Question: I'm new to JS/JQuery and masonry so this is probably some dumb mistake, but i've searched a lot for answers and i'm completely out of ideas.
The issue is overlapping posts/divs.

<URL>
Here's the full theme code:
'''
<html>
<head>
<title>{Title}</title>
<link rel="shortcut icon" href="{Favicon}">
<link rel="alternate" type="application/rss+xml" href="{RSS}">
{block:Description}
<meta name="description" content="{MetaDescription}" />
{/block:Description}
<script src="http://static.tumblr.com/cbgnuxd/KqQmy0t7l/jquery-1.7.1.min.js"></script>
<script src="http://static.tumblr.com/cbgnuxd/LE0my0t7x/jquery.masonry.min.js"></script>
<script src="http://static.tumblr.com/cbgnuxd/PW6my0t86/masonry.pkgd.js"></script>
<script type="text/javascript" src="http://static.tumblr.com/cbgnuxd/He2myzqh0/lazyyt.js"></script>
<!-- SHARERS -->
<script type="text/javascript">var switchTo5x=true;</script><script type="text/javascript" src="http://w.sharethis.com/button/buttons.js"></script><script type="text/javascript">stLight.options({publisher:'3a7d8263-9ce0-4500-9413-f40167dad735'});</script>
<!-- OTHER CRAP SCRIPT -->
<script>
$(function(){
// YT LAZY LOAD
$('.js-lazyYT').lazyYT();
// INDEX PAGE
if (document.location.href == "http://folkherofilms.tumblr.com/") {
window.location.href = "http://folkherofilms.tumblr.com/index";
}
if (document.location.href == "http://folkherofilms.tumblr.com/index") {
$('body').addClass('static');
$('.item').addClass('autoheight');
}
// CASE STUDY PAGES
if ( document.location.href.indexOf('tagged/') > -1 ) {
$('#sidebar').fadeIn('slow');
}
// ABOUT PAGE
if (document.location.href == "http://folkherofilms.tumblr.com/about") {
$('body').addClass('static');
$('.item img').css('width','auto');
$('.item').addClass('autoheight');
}
// TEMPORARY PORTFOLIO PAGE
if (document.location.href == "http://folkherofilms.tumblr.com/portfolio") {
$('body').addClass('static');
$('.item').addClass('autoheight');
}
// PORTFOLIO PAGE
if (document.location.href == "http://folkherofilms.tumblr.com/tagged/portfolio") {
$('#sidebar, .sharers').css('display','none');
$('#maincontainer, #headercontainer').css('width','1040px');
$('#maincontainer').css('top','190px');
$('#container').css('margin-left','0px');
$('.item').removeClass('m l autoheight');
$('.item').addClass('s');
}
// FIELD NOTES POSTS
if ($('.item.fieldnotes').length ) {
$('body').addClass('static');
$('#disqus_things, .sharers').show();
$('.item').addClass('autoheight');
}
// FIELD NOTES PAGE
if (document.location.href == "http://folkherofilms.tumblr.com/tagged/fieldnotes") {
$('body').addClass('static');
$('.item').removeClass('m s');
$('.item img').css('width','auto');
$('#disqus_things, .sharers').hide();
}
// CONTACT PAGE
if (document.location.href == "http://folkherofilms.tumblr.com/contact") {
$('body').addClass('static');
}
// DEFAULT SIZE POSTS
$('.item:not(.m, .l)').addClass('s');
// 404 PAGE
if ($('p:contains("The URL you requested could not be found.")').length > 0) {
$('.item, .sharers').hide();
$('#notfound').show();
}
});
</script>
<!-- META -->
<meta name="image:Background" content=""/>
<meta name="image:Logo" content=""/>
<meta name="image:Header Background" content=""/>
<meta name="color:Text Color" content="#666"/>
<meta name="color:Link Underline" content="#5c7ea5"/>
<meta name="text:Disqus Shortname" content="" />
<!-- CSS -->
<style>
html, body {height:100%}
#tumblr_controls, #tumblr_controls iframe {display:none!important}
body {
margin:0;
background-color:#ccc;
background-image:url('{image:Background}');
font-family:Pt Sans, Helvetica, sans-serif;
font-size:14px;
-webkit-font-smoothing: antialiased;
color: {Color:Text Color};
overflow-x:hidden;
}
.hide {display:none!important}
#sitecredit {
position:fixed;
bottom:6px;
right:10px;
}
#sitecredit img {width:21px;opacity:0.5}
#sitecredit img:hover {opacity:0.9}
h3 {font-size:10px}
#disqus_things {display:none}
#disqus_things .post {width:100%}
#maincontainer {
visibility:hidden;
position: relative;
top: 200px;
width: 1135px;
height:100%; /*FOR SAFARI */
margin: 0 auto;
padding-bottom:100px;
}
#infscr-loading {opacity:0}
/* STATIC PAGES */
.static #sidebar {display:none!important}
.static #maincontainer, .static #headercontainer, .static #container {width:910px}
.static #maincontainer {top:190px}
.static #container {margin-left:0px}
.static .item {width:850px;padding:10px 20px;position:relative!important;}
.static .sharers {display:none; margin:30px;}
.static .big {width:830px!important;height:467px!important}
/* HEADER */
#header {
position:fixed;
z-index:50;$()
display:block;
width:100%;
height:130px;
background-image:url('{image:Header Background}');
background-color:#222;
padding:20px 0;
font-size:10px;
}
#headercontainer {
position:relative;
margin:0 auto;
display:block!important;
width:910px;
transition-duration:0.5s;
-webkit-transition-duration:0.5s;
-moz-transition-duration:0.5s;
-o-transition-duration:0.5s;
}
#header, #header a {
color:#fff;
letter-spacing:1px;
text-decoration:none;
}
#headerlinks {
position:relative;
left:170x;
}
#header a {
font-size:13px;
}
#header div, #header a {display:inline-block}
#logo {
height:100%;
margin: 0 20px 0 30px;
}
/* SIDEBAR */
#sidebar {
position: absolute;
display: none;
top: 0;
width: 100px;
text-align: center;
margin:0 10px;
}
#sidebar h1 {
font-size:12px;
font-weight:normal;
display:block;
border-bottom:1px solid black;
}
#sidebar a {
display:block;
color: #5c5959;
padding-bottom: 2px;
text-decoration: none;
text-transform: capitalize;
padding:3px;
width:91px;
margin:10px 0;
background:#fff;
text-align:center;
font-size:11px;
}
/* POSTS */
.item a {
color: {Color:Text Color};
color: #666;
font-weight: bold;
text-decoration: none;
}
.item a:hover {color:{Color:Link Underline}}
.read_more {text-transform:uppercase}
#notfound {
display:none;
margin: 10px 0 0 129px;
font-style: italic;
font-size: 20px;
text-align: center;
letter-spacing: 1px;
width: 500px;
}
.notfound-404 {
font-size: 300px;
font-weight: bold;
margin: 0 0 10px;
font-family: arial;
font-style: normal;
display: block;
line-height: 220px;
letter-spacing: -9px;
text-align: left;
}
#container {
z-index: 0;
display: inline-block;
margin-left: 115px;
width: 1200px;
}
.item {
overflow:hidden;
background-color:#fff;
margin:10px;
}
.item img {display:block;min-width:100%;height:100%;width:auto;}
.item p img {max-width:100%;height:auto}
.item iframe {width:100%;height:100%;}
div.js-lazyYT img {width:auto!important;min-width:0px;height:auto;}
.lazyYT-title {display:none}
p {margin:5px}
.s {
width:240px;
height:200px;
}
.s .media {height:173px}
.m {
width: 500px;
height:420px;
}
.m .media {height:392px}
.text {padding:10px 0}
.s.text, .m.text {overflow-y:auto}
.s.text {height:180px}
.m.text {height:400px}
.l {width:1020px}
.l.video iframe {height: 574px}
.l img, .autoheight, .autoheight .media, .autoheight .media img {
height:auto!important;
min-height:0px;
}
.autoheight.nocaption .media {
width:100%;
height:auto;
}
.autoheight.nocaption .media img {
width: 100%;
margin: -5px 0;
}
.nocaption .media {height:100%}
.nocaption img {
min-height: 100%;
min-width: 100%;
width: 100%;
height:auto;
}
/*.nocaption.s img, .nocaption.m img {min-height: 100%}*/
.nocaption iframe {
height: 106%;
margin-top: -3%;
display:block;
}
h1 {font-size:14px}
.media {
position:relative;
width:100%;
overflow:hidden;
}
.caption {
position:relative;
display:block;
padding:0 10px;
}
.audio .media {height:100%}
.audio .player-wrapper {
display: inline-block;
position: absolute;
top: 50%;
left: 50%;
margin: -20px!important;
width: 40px;
height: 40px;
overflow: hidden;
}
.audio_player {
display: block;
width: 250px;
height: 50px;
margin:-5px!important;
}
.audio_player iframe {position:relative}
.player-wrapper {z-index:70}
.audioinfo {
opacity:0;
position: absolute;
z-index: 50;
top: 0;
left: 0;
padding: 15px 0;
text-align: center;
font-weight: bold;
width: 100%;
height: 100%;
color: whitesmoke;
background: black;
}
.audio:hover .audioinfo {opacity:1}
/* SHARES */
.sharers {
width: 88px;
border-top: 1px dashed black;
padding-top: 10px;
padding-bottom:50px;
text-align: center;
margin:30px 0 0 120px;
}
.sharers span {
width: 20px!important;
height: 20px!important;
background-size: 20px;
margin: 2px;
}
.stButton .stLarge:hover {
opacity: 1!important;
background-position: 0!important;
cursor:pointer;
padding-right:0px;
}
/* LIKE REBLOG */
.likereblog {display:none}
.like .likereblog {display:block}
.likereblog {padding:0px 10px 5px}
.likereblog * {
display:inline-block!important;
border-bottom:none!important;
width:15px!important;
height:15px!important;
}
.likereblog a:hover {background-color:transparent}
.likereblog svg {margin-left:10px; fill:#000}
.audio .likereblog, .nocaption .likereblog {position: absolute;z-index: 9999;}
.nocaption .likereblog, .audio .likereblog {bottom:0px}
.nocaption .likereblog svg {fill:#fff}
.nocaption .likereblog iframe {-webkit-filter:invert(1)}
/* PAGES */
.item.fieldnotes p img, .item.fieldnotes p iframe {
width:auto!important;
display:block;
margin:0 auto;
}
</style>
</head>
<!-- BODY -->
<body>
<!-- MASONRY SCRIPT -->
<script>
$(function(){
// IF NOT FIELD NOTES PAGE
if (!$('.item').hasClass('fieldnotes')) {
// UNWRAP TITLE LINKS
$('.item .title h1').unwrap();
// MASONRY
var $container = $('#container');
$container.imagesLoaded( function(){
$container.masonry({
columnWidth: 1,
isOriginTop: true,
itemSelector : '.item'
});
});
}
});
</script>
<!-- SITE CREDIT -->
<div id="sitecredit"><a href="http://dinakelbermanwebdesign.com" target="blank">
<img src="http://dinakelbermanwebdesign.com/credit.png"></a>
</div>
<!-- HEADER -->
<div id="header">
<div id="headercontainer">
<span id="headerwrap">
<a href="http://folkherofilms.tumblr.com/index"><img id="logo" src="{image:Logo}"></a>
<div id="headerlinks">
<a href="/about">Who We Are</a> &#9679;
<!--a href="/tagged/portfolio">Portfolio</a> &#9679;-->
<a href="/fieldnotes">Field Notes</a> &#9679;
<a href="/contact">Contact</a> &#9679;
<a href="http://folkherofilms.tumblr.com/index">Home</a>
</div>
<!--------------------------------------------------------------------->
</span>
</div>
</div>
<div id="maincontainer">
<!-- SIDEBAR -->
<div id="sidebar">
<h1>MORE PROJECTS</h1>
{block:HasPages}
{block:Pages}
<a href="{URL}">{Label}</a>
{/block:Pages}
{/block:HasPages}
</div>
<div id="notfound"><span class="notfound-404">404</span>Page not found, please try again!</div>
<div id="container">
{block:Posts}
<!-- TEXT -->
{block:Text}
<div class="item text {TagsAsClasses}">
<div class="caption">
{block:Title}
<a href="{Permalink}" class="title"><h1>{Title}</h1></a>
{/block:Title}
{Body}
<div class="hide">
{block:ContentSource}{SourceURL}{/block:ContentSource}
</div>
</div>
<div class="likereblog">{LikeButton color="black"}{ReblogButton}</div>
</div>
{/block:Text}
<!-- PHOTO -->
{block:Photo}
<div class="item {TagsAsClasses} photo">
<div class="media"><img src="{PhotoURL-500}"></div>
{block:Caption}
<div class="caption entry">
{Caption}
</div>
{/block:Caption}
<div class="likereblog">{LikeButton color="black"}{ReblogButton}</div>
</div>
<div class="hide">
{block:ContentSource}{SourceURL}{/block:ContentSource}
</div>
{/block:Photo}
<!-- PANORAMA -->
{block:Panorama}
<li class="panorama">
{LinkOpenTag}
<img src="{PhotoURL-Panorama}" alt="{PhotoAlt}"/>
{LinkCloseTag}{block:Caption}
<div class="caption">{Caption}</div>
{/block:Caption}
<div class="likereblog">{LikeButton color="black"}{ReblogButton}</div>
</li>
<div class="hide">
{block:ContentSource}{SourceURL}{/block:ContentSource}
</div>
{/block:Panorama}
<!-- PHOTOSET -->
{block:Photoset}
<div class="item {TagsAsClasses}">
<div class="media-photoset">
<div class="lightbox photo-slideshow" id="photoset_{PostID}" data-layout="{PhotosetLayout}">
{block:Photos}
<div class="photo-data">
<div class="pxu-photo">
<a class="tumblr-box" rel="post is-item-{PostID}" href="{PhotoURL-HighRes}">
<img alt="{PhotoAlt}" src="{PhotoURL-500}" data-highres="{PhotoURL-HighRes}" data-width="{PhotoWidth-HighRes}" data-height="{PhotoHeight-HighRes}" class="{block:Exif}exif-yes {/block:Exif}{block:Caption}caption-yes{/block:Caption}" {block:Exif}data-camera="{block:Camera}{Camera}{/block:Camera}" data-iso="{block:ISO}{ISO}{/block:ISO}" data-aperture="{block:Aperture}{Aperture}{/block:Aperture}" data-exposure="{block:Exposure}{Exposure}{/block:Exposure}" data-focal="{block:FocalLength}{FocalLength}{/block:FocalLength}"{/block:Exif} {block:Caption}data-caption="{Caption}"{/block:Caption}>
</a>
</div>
<div class="icons">
<span class="info">
Info
</span>
</div>
</div>
{/block:Photos}
</div>
</div>
{block:Caption}
<div class="background unrounded">
<div class="entry caption">
{Caption}
</div>
</div>
{/block:Caption}
{block:IfTags}
{block:HasTags}
<div class="background unrounded tags clearfix">
{block:Tags}
<a href="{TagURL}">
<div class="tag">{Tag}</div>
</a>
{/block:Tags}
</div>
{/block:HasTags}
{/block:IfTags}
<div class="meta">
<div class="part">
<a href="{Permalink}" title="Permalink">
{TimeAgo}
</a>
</div>
<div class="part heart">
<a href="{Permalink}" title="Permalink">
<i class="icon-heart"></i>
<div class="text heart"><div class="note-counter">{NoteCount}</div></div>
</a>
</div>
</div>
</div>
<div class="hide">
{block:ContentSource}{SourceURL}{/block:ContentSource}
</div>
{/block:Photoset}
<!-- VIDEO -->
{block:Video}
<div class="item video {TagsAsClasses}">
<div class="media">{VideoEmbed-700}</div>
{block:Caption}
<div class="caption entry">
{Caption}
</div>
{/block:Caption}
<div class="likereblog">{LikeButton color="black"}{ReblogButton}</div>
</div>
<div class="hide">
{block:ContentSource}{SourceURL}{/block:ContentSource}
</div>
{/block:Video}
<!-- AUDIO -->
{block:Audio}
<div class="item audio {TagsAsClasses}">
<div class="player">
{block:AudioPlayer}
{block:AlbumArt}
<img src="{AlbumArtURL}" class="albumart">
<div class="player-wrapper">{AudioPlayerBlack}</div>
{/block:AlbumArt}
{/block:AudioPlayer}
{block:AudioEmbed}
<div class="background">
<div class="audioembed">{AudioEmbed-500}</div>
</div>
{/block:AudioEmbed}
</div>
{block:Artist}
<div class="audioinfo">
{Artist}<br>
{block:TrackName}{TrackName}{/block:TrackName}
</div>
{/block:Artist}
<div>
{block:Caption}
<div class="caption entry">{Caption}</div>
{/block:Caption}
</div>
<div class="likereblog">{LikeButton color="black"}{ReblogButton}</div>
</div>
<div class="hide">
{block:ContentSource}{SourceURL}{/block:ContentSource}
</div>
{/block:Audio}
{/block:Posts}
</div>
<div class="sharers">
<span st_url='{Permalink}' st_title='{Title}' class='st_twitter' displayText=''></span><span st_url='{Permalink}' st_title='{Title}' class='st_facebook' displayText=''></span><span st_url='{Permalink}' st_title='{Title}' class='st_email' displayText=''></span>
</div>
<!-- DISQUS -->
<div id="disqus_things">
{block:IfDisqusShortname}
<div class="post type-comments m {block:HighRes}l{/block:HighRes}">
<div class="background fully-rounded">
<h3 class="title">
Comments
</h3>
<div class="entry comments">
<script type="text/javascript">
var disqus_url = "{Permalink}"; var disqus_title ="{block:PostTitle}{PostTitle}{/block:PostTitle}";
</script>
<div id="disqus_thread"></div>
<script type="text/javascript">
var disqus_shortname = '{text:Disqus shortname}';
function load_disqus()
{
(function() {
var dsq = document.createElement('script'); dsq.type = 'text/javascript'; dsq.async = true;
dsq.src = '//' + disqus_shortname + '.disqus.com/embed.js';
(document.getElementsByTagName('head')[0] || document.getElementsByTagName('body')[0]).appendChild(dsq);
})();
}
load_disqus(function() {});
</script>
<noscript>Please enable JavaScript to view the <a href="http://disqus.com/?ref_noscript">comments powered by Disqus.</a></noscript>
<a href="http://disqus.com" class="dsq-brlink">blog comments powered by <span class="logo-disqus">Disqus</span></a>
</div>
{/block:IfDisqusShortname}
</div>
<!-- PAGINATION FOR INFINITE SCROLL -->
<div class="pagination">
{block:Pagination}
{block:NextPage}
<a href="{NextPage}">NEXT</a>
{/block:NextPage}
{/block:Pagination}
</div>
</div>
<!-- IMAGE LOAD JS -->
<script type="text/javascript" src="http://static.tumblr.com/cbgnuxd/l2rmz5u6v/imagesloaded.js"></script>
<!-- INFINITE SCROLL -->
<script type="text/javascript" src="http://static.tumblr.com/cbgnuxd/saomz5tvi/jquery.infinitescroll.js"></script>
<!-- INFINITE SCROLL -->
<script type="text/javascript">
(function () {
var $tumblelog = $('#container');
$tumblelog.infinitescroll({
navSelector: ".pagination",
nextSelector: ".pagination a:last-child",
itemSelector: ".item",
loading: {
finished: undefined,
finishedMsg: "",
img: "",
msg: null,
loadingText: "<em></em>",
},
},
function (newElements) {
var $newElems = $(newElements).css({
opacity: 0
});
$newElems.imagesLoaded(function () {
$newElems.animate({
opacity: 1
});
$('.item:not(:has(.caption))').addClass('nocaption');
// IF NOT FIELD NOTES PAGE
if (!$('.item').hasClass('fieldnotes')) {
// UNWRAP TITLE LINKS
$('.item .title h1').unwrap();
}
// PORTFOLIO PAGE
if (document.location.href == "http://folkherofilms.tumblr.com/tagged/portfolio") {
$('#sidebar, .sharers').css('display','none');
$('#maincontainer, #headercontainer').css('width','1040px');
$('#maincontainer').css('top','190px');
$('#container').css('margin-left','0px');
$('.item').removeClass('m l autoheight');
$('.item').addClass('s');
}
// FIELD NOTES POSTS
if ($('.item.fieldnotes').length ) {
$('body').addClass('static');
$('#disqus_things, .sharers').show();
$('.item').addClass('autoheight');
}
// FIELD NOTES PAGE
if (document.location.href == "http://folkherofilms.tumblr.com/tagged/fieldnotes") {
$('body').addClass('static');
$('.item').removeClass('m s');
$('.item img').css('width','auto');
$('#disqus_things, .sharers').hide();
}
$tumblelog.masonry('appended', $newElems);
});
});
$tumblelog.imagesLoaded(function () {
$tumblelog.masonry({
columnWidth: function (containerWidth) {
return containerWidth / 100;
}
});
});
})();
// NOCAPTION POSTS
$('.item:not(:has(.caption))').addClass('nocaption');
</script>
</body>
<script>
$(function(){
// SITE LOADING
$(window).load(function() {
$("#maincontainer").css('visibility','visible');
});
})
</script>
</html>
'''
I've tried a variety of solutions and the glitch keeps getting "fixed" but then coming back. Could Tumblr be messing with the JS somehow?
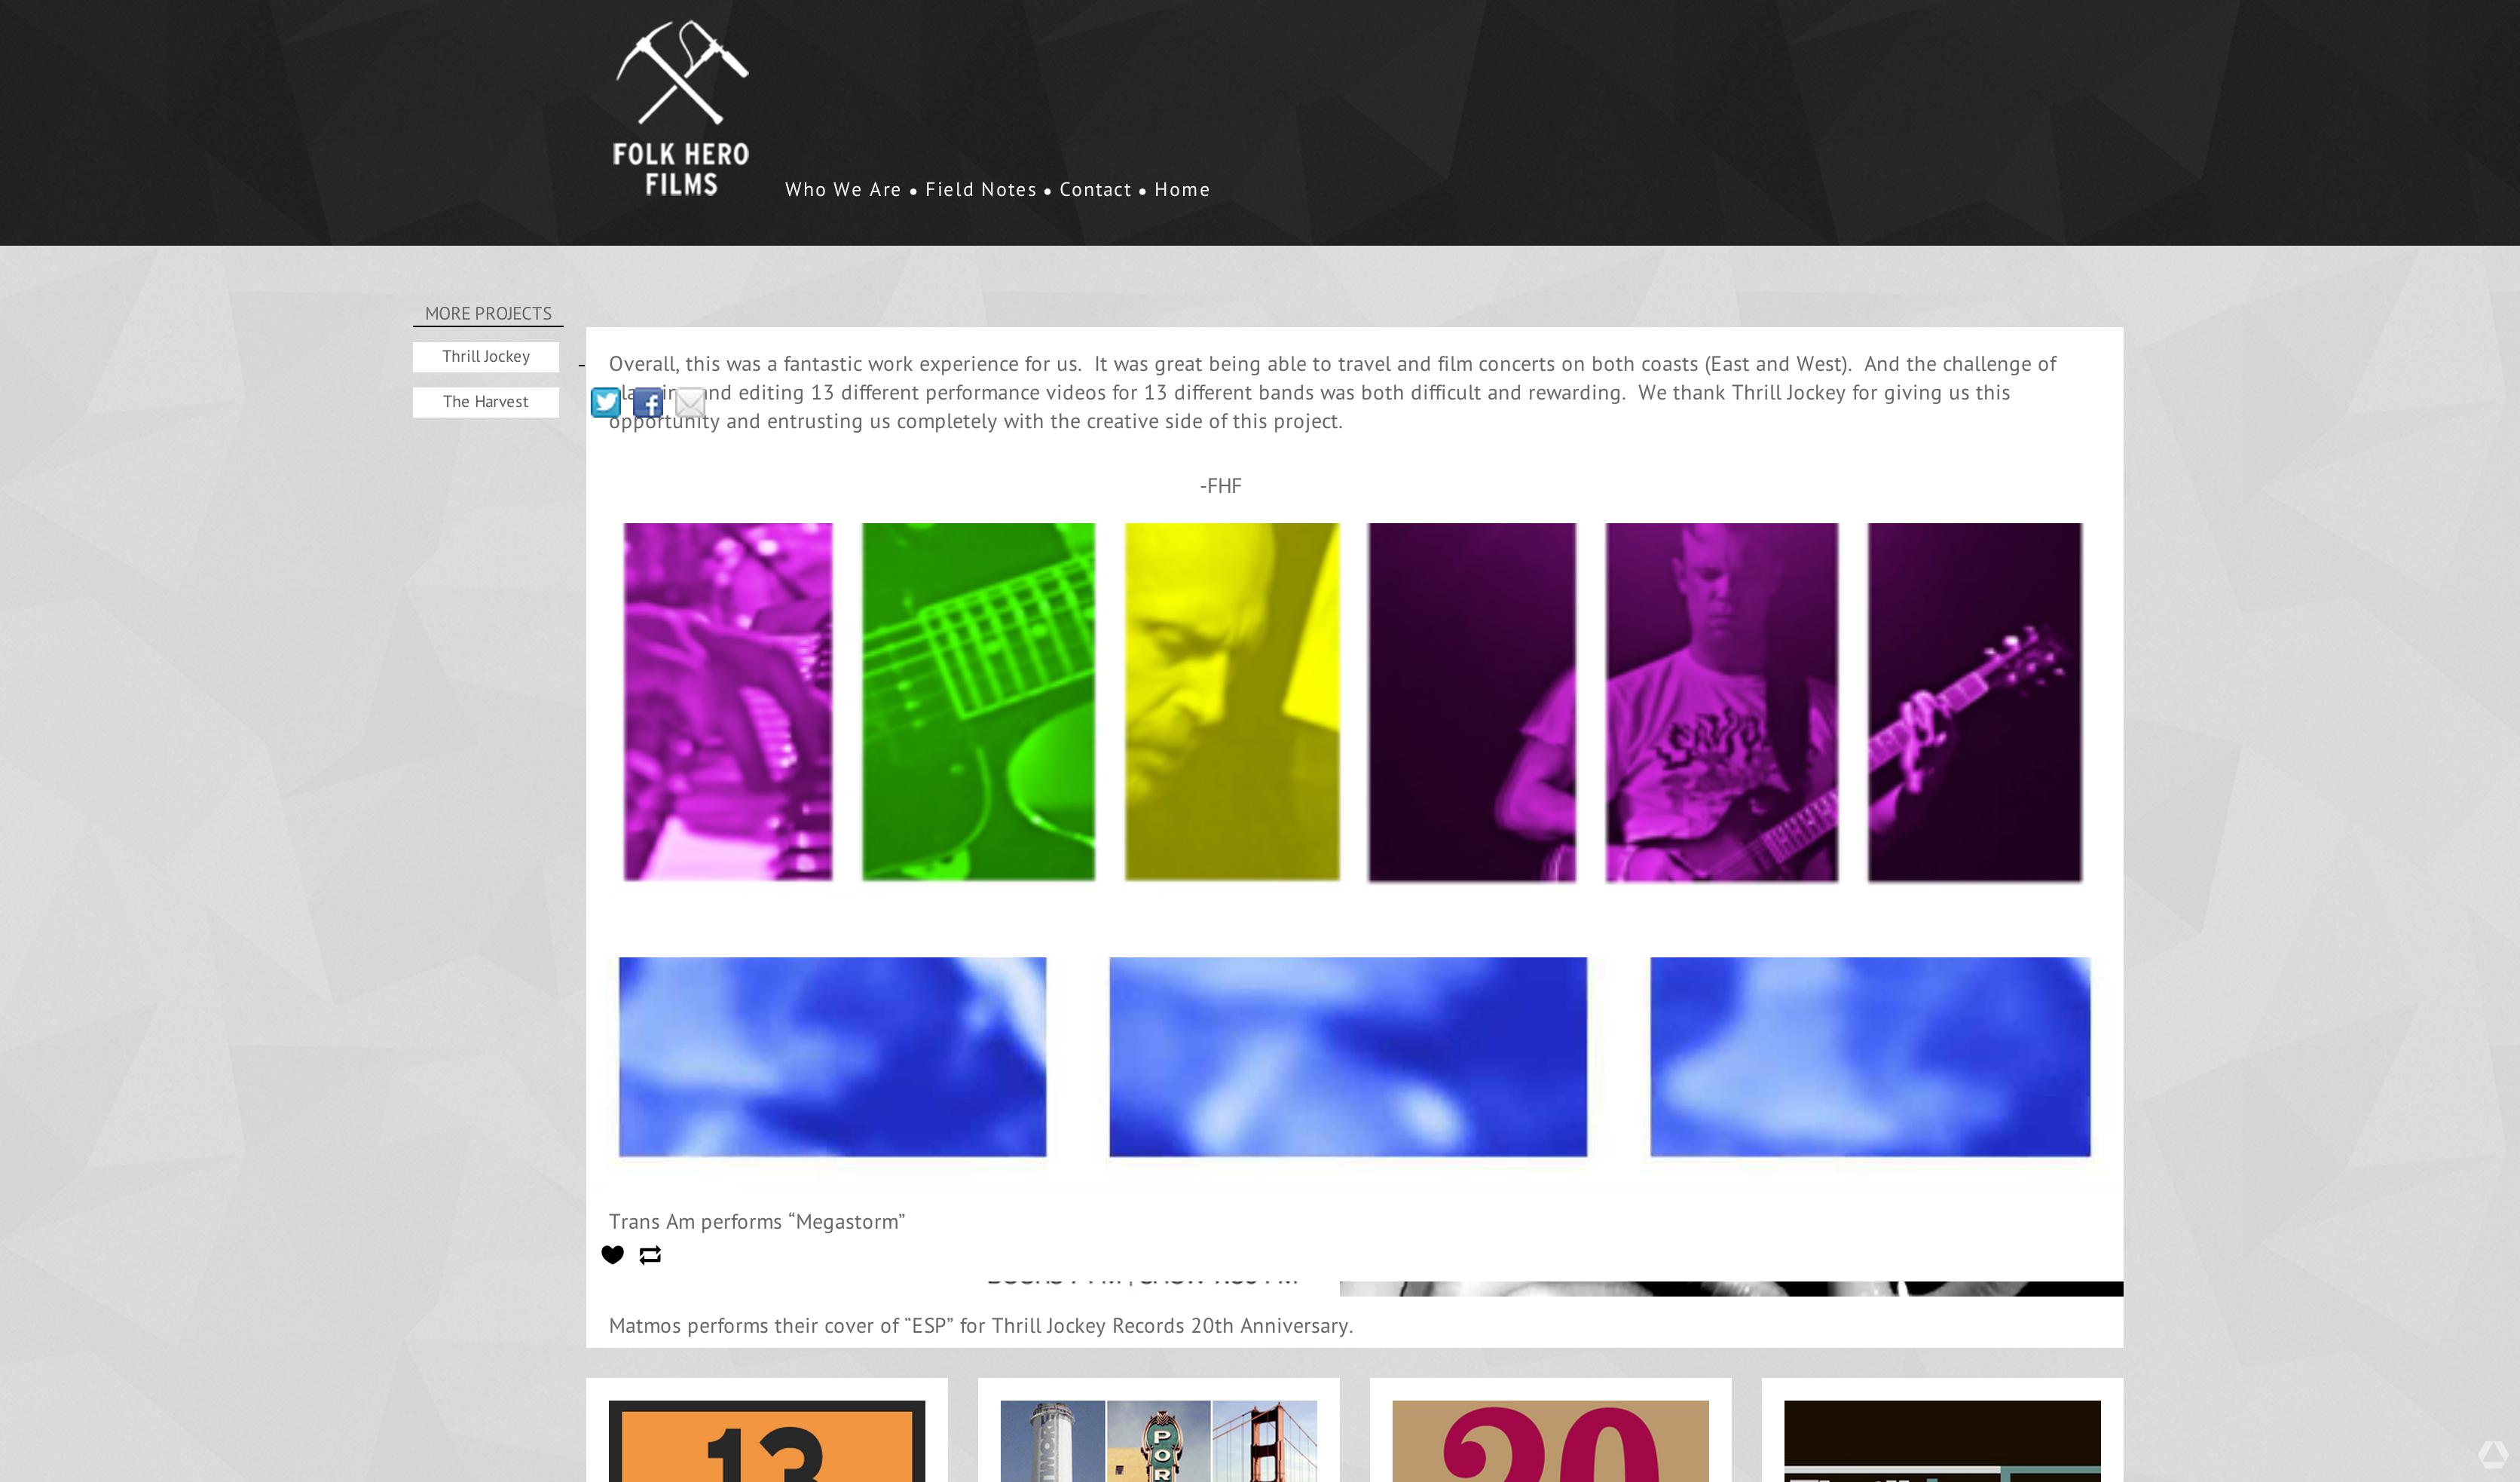
Answer: the problem here was that i didn't include the masonry options after the infinite scroll. i.e. my masonry at the top was this:
'''
// MASONRY
var $container = $('#container');
$container.imagesLoaded( function(){
$container.masonry({
columnWidth: 1,
isOriginTop: true,
itemSelector : '.item'
});
});
'''
and after the infinite scroll it needed to match:
'''
$tumblelog.imagesLoaded(function () {
$tumblelog.masonry({
columnWidth: 1,
isOriginTop: true,
itemSelector : '.item'
});
});
'''